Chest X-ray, PA view. Patient: 35 years old, sex F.
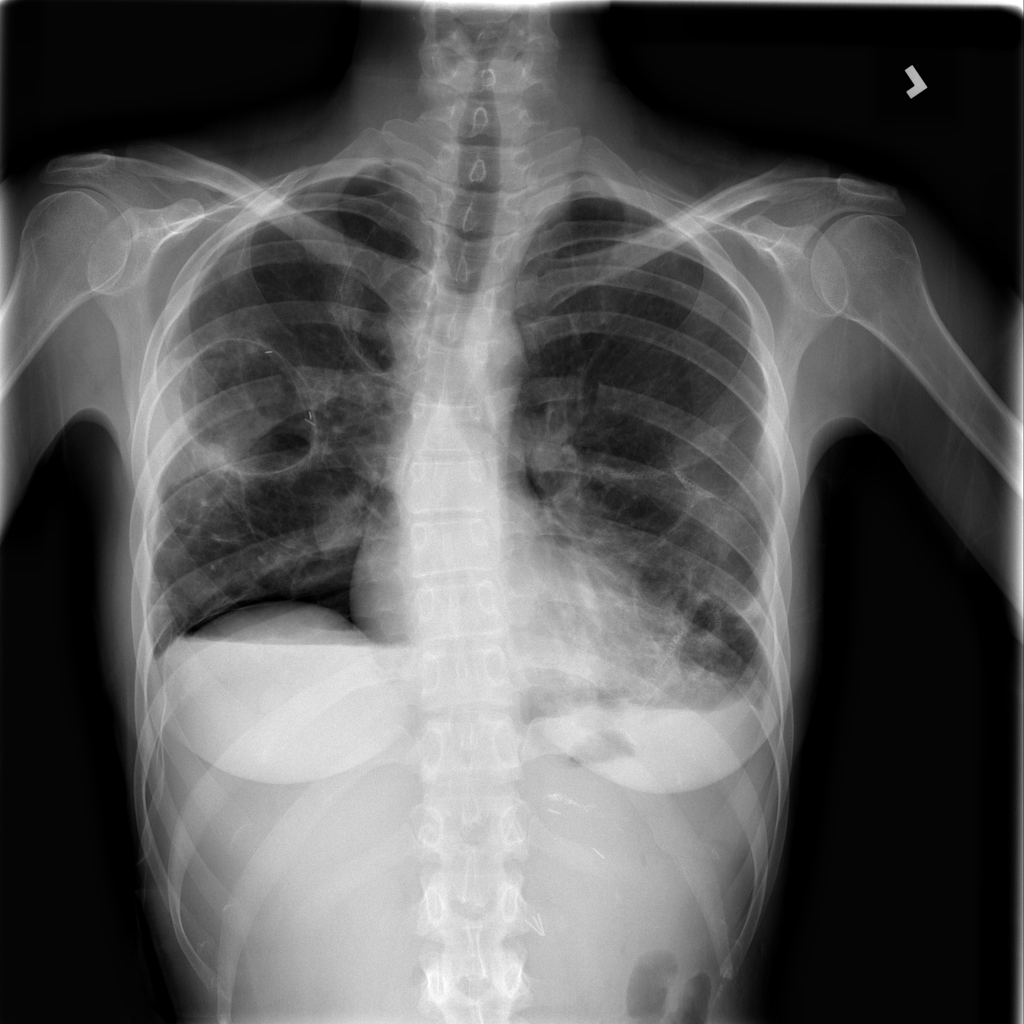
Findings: No Finding